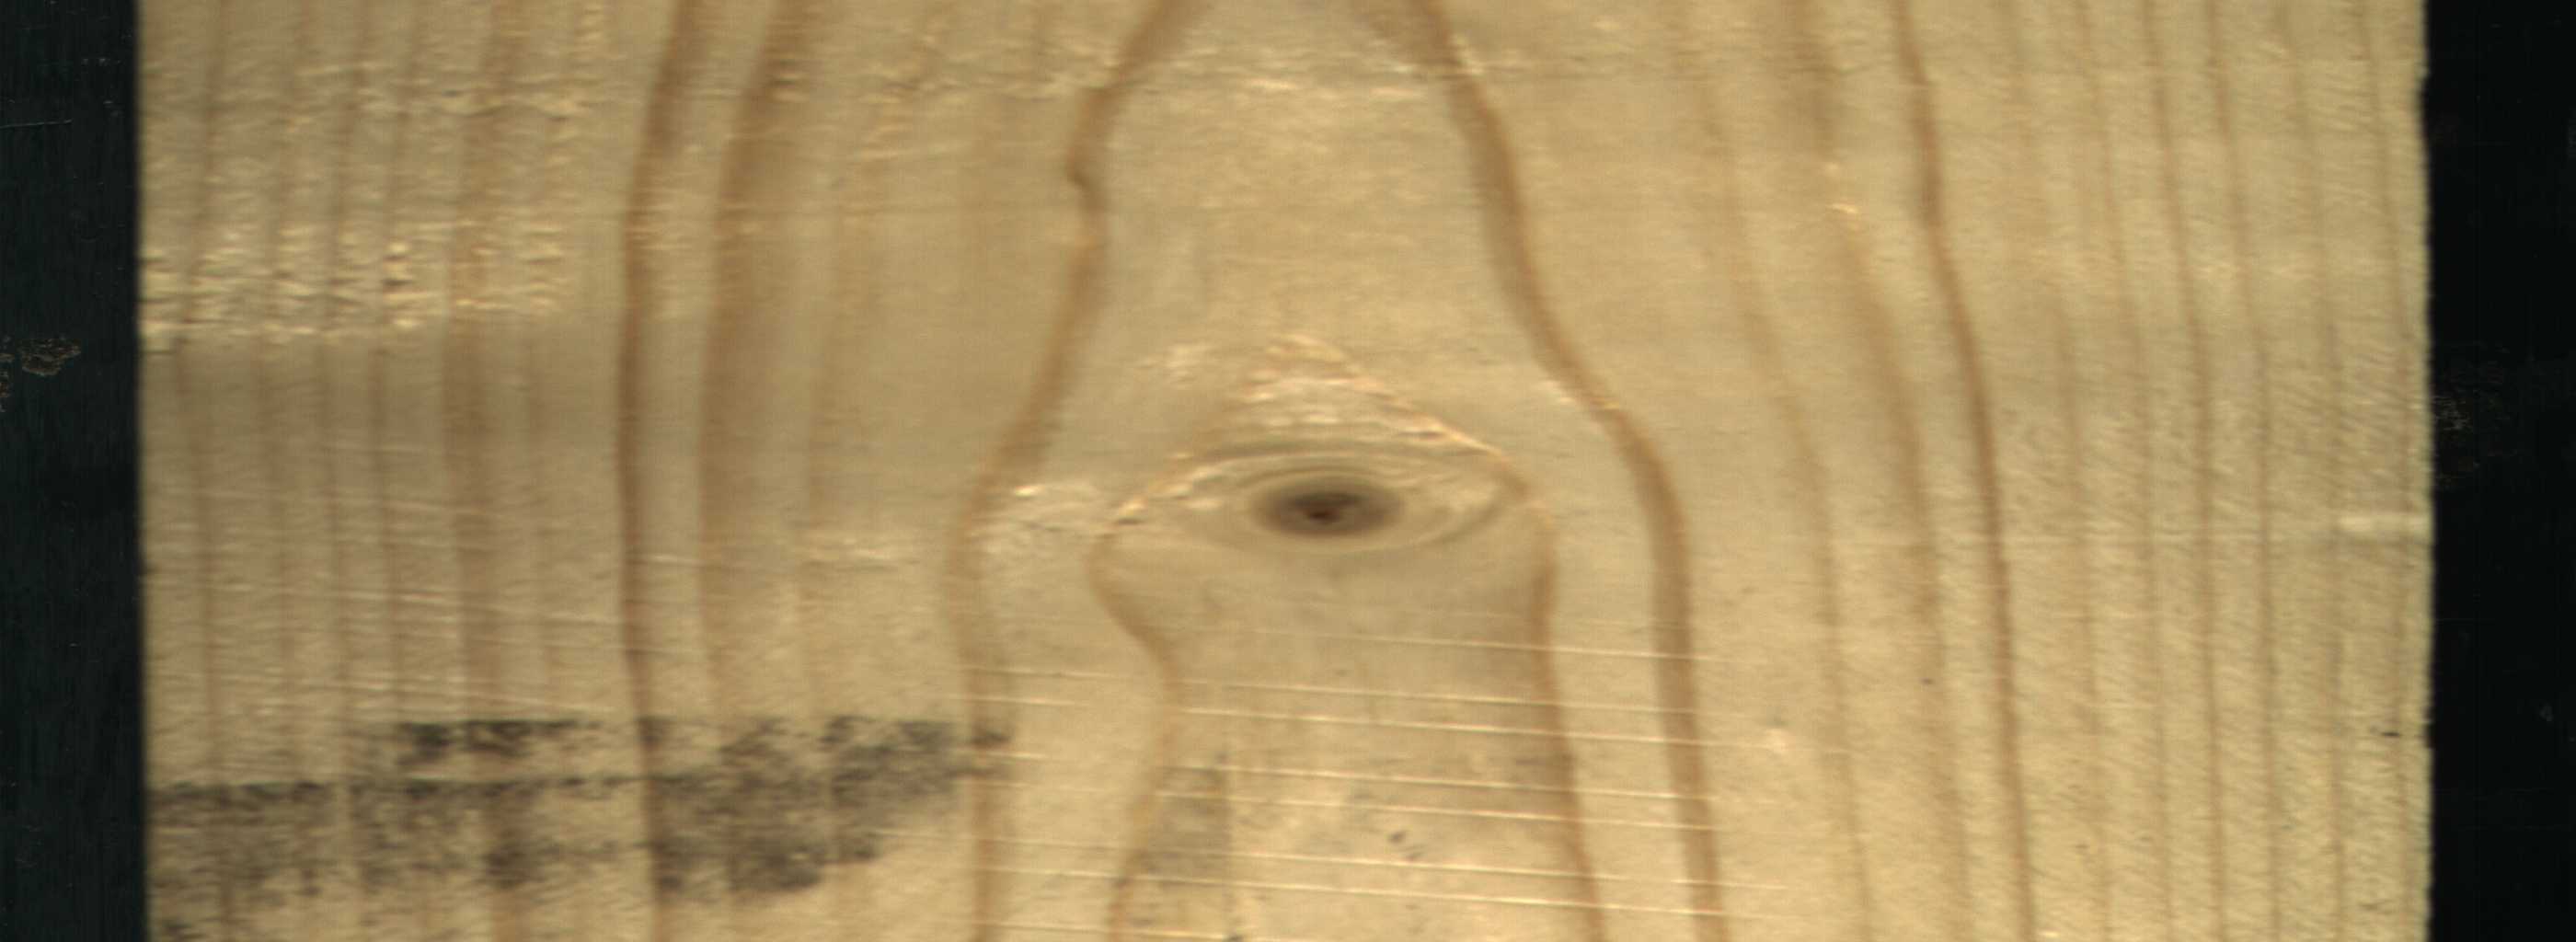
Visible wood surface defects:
Live_Knot